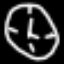
Label: clock